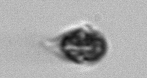
Label: Mesodinium